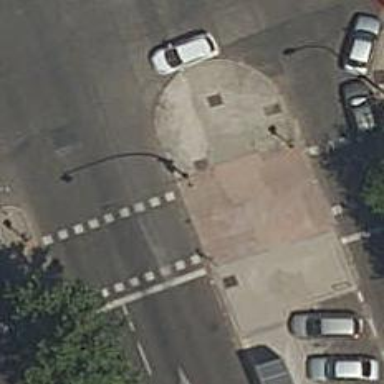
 there are traffic signals and zebra crossing."